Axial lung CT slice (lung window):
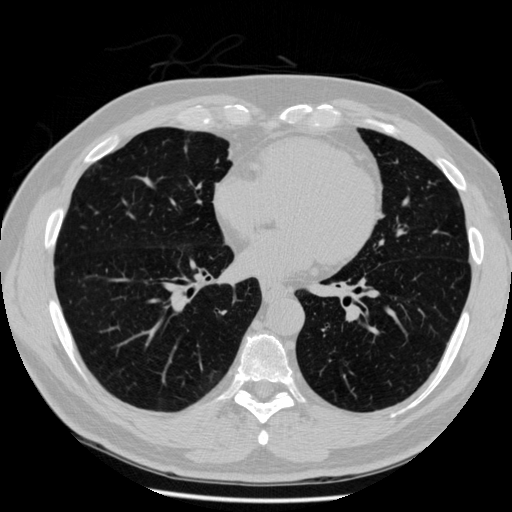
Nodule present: no